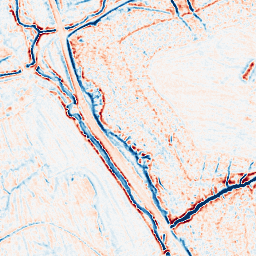
Category: edge_preserving
Decomposition family: bilateral
Decomposition parameters: d: 9
sigma_color: 50
sigma_space: 100
Upsampling method: cubic_mitchell
Upsampling parameters: scale: 8
Upsampling scale: 8